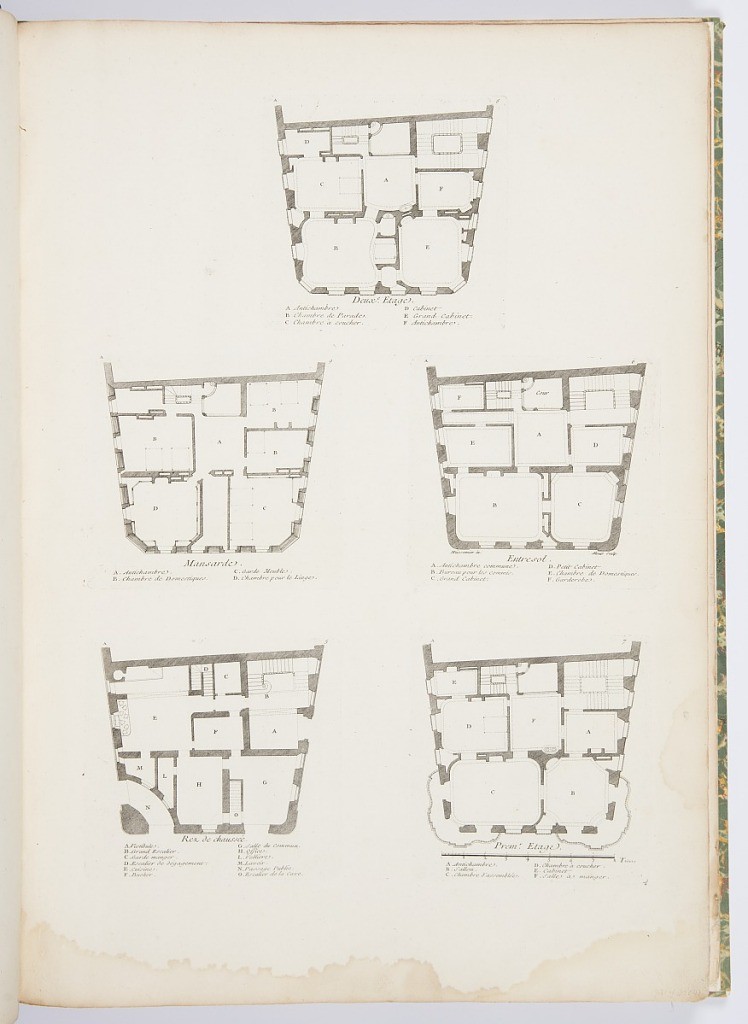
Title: Mansarde
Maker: Juste-Aurèle Meissonnier, French, b. Italy, 1695–1750
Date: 1742–48
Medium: Engraving on laid paper
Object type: Print
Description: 1921-6-212-4-a: Architectural plan with alphabetical notations ide...;     1921-6-212-4-b: Architectural plan with alphabetical notations ide...;     1921-6-212-4-c: Architectural plan with alphabetical notations ide...;     1921-6-212-4-d: Architectural plan with alphabetical notations ide...;     1921-6-212-4-e: Architectural plan with alphabetical notations ide...